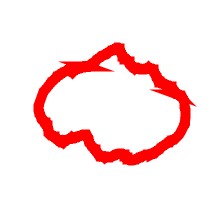
Shape: circle